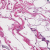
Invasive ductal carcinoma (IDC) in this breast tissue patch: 0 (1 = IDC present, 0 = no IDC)